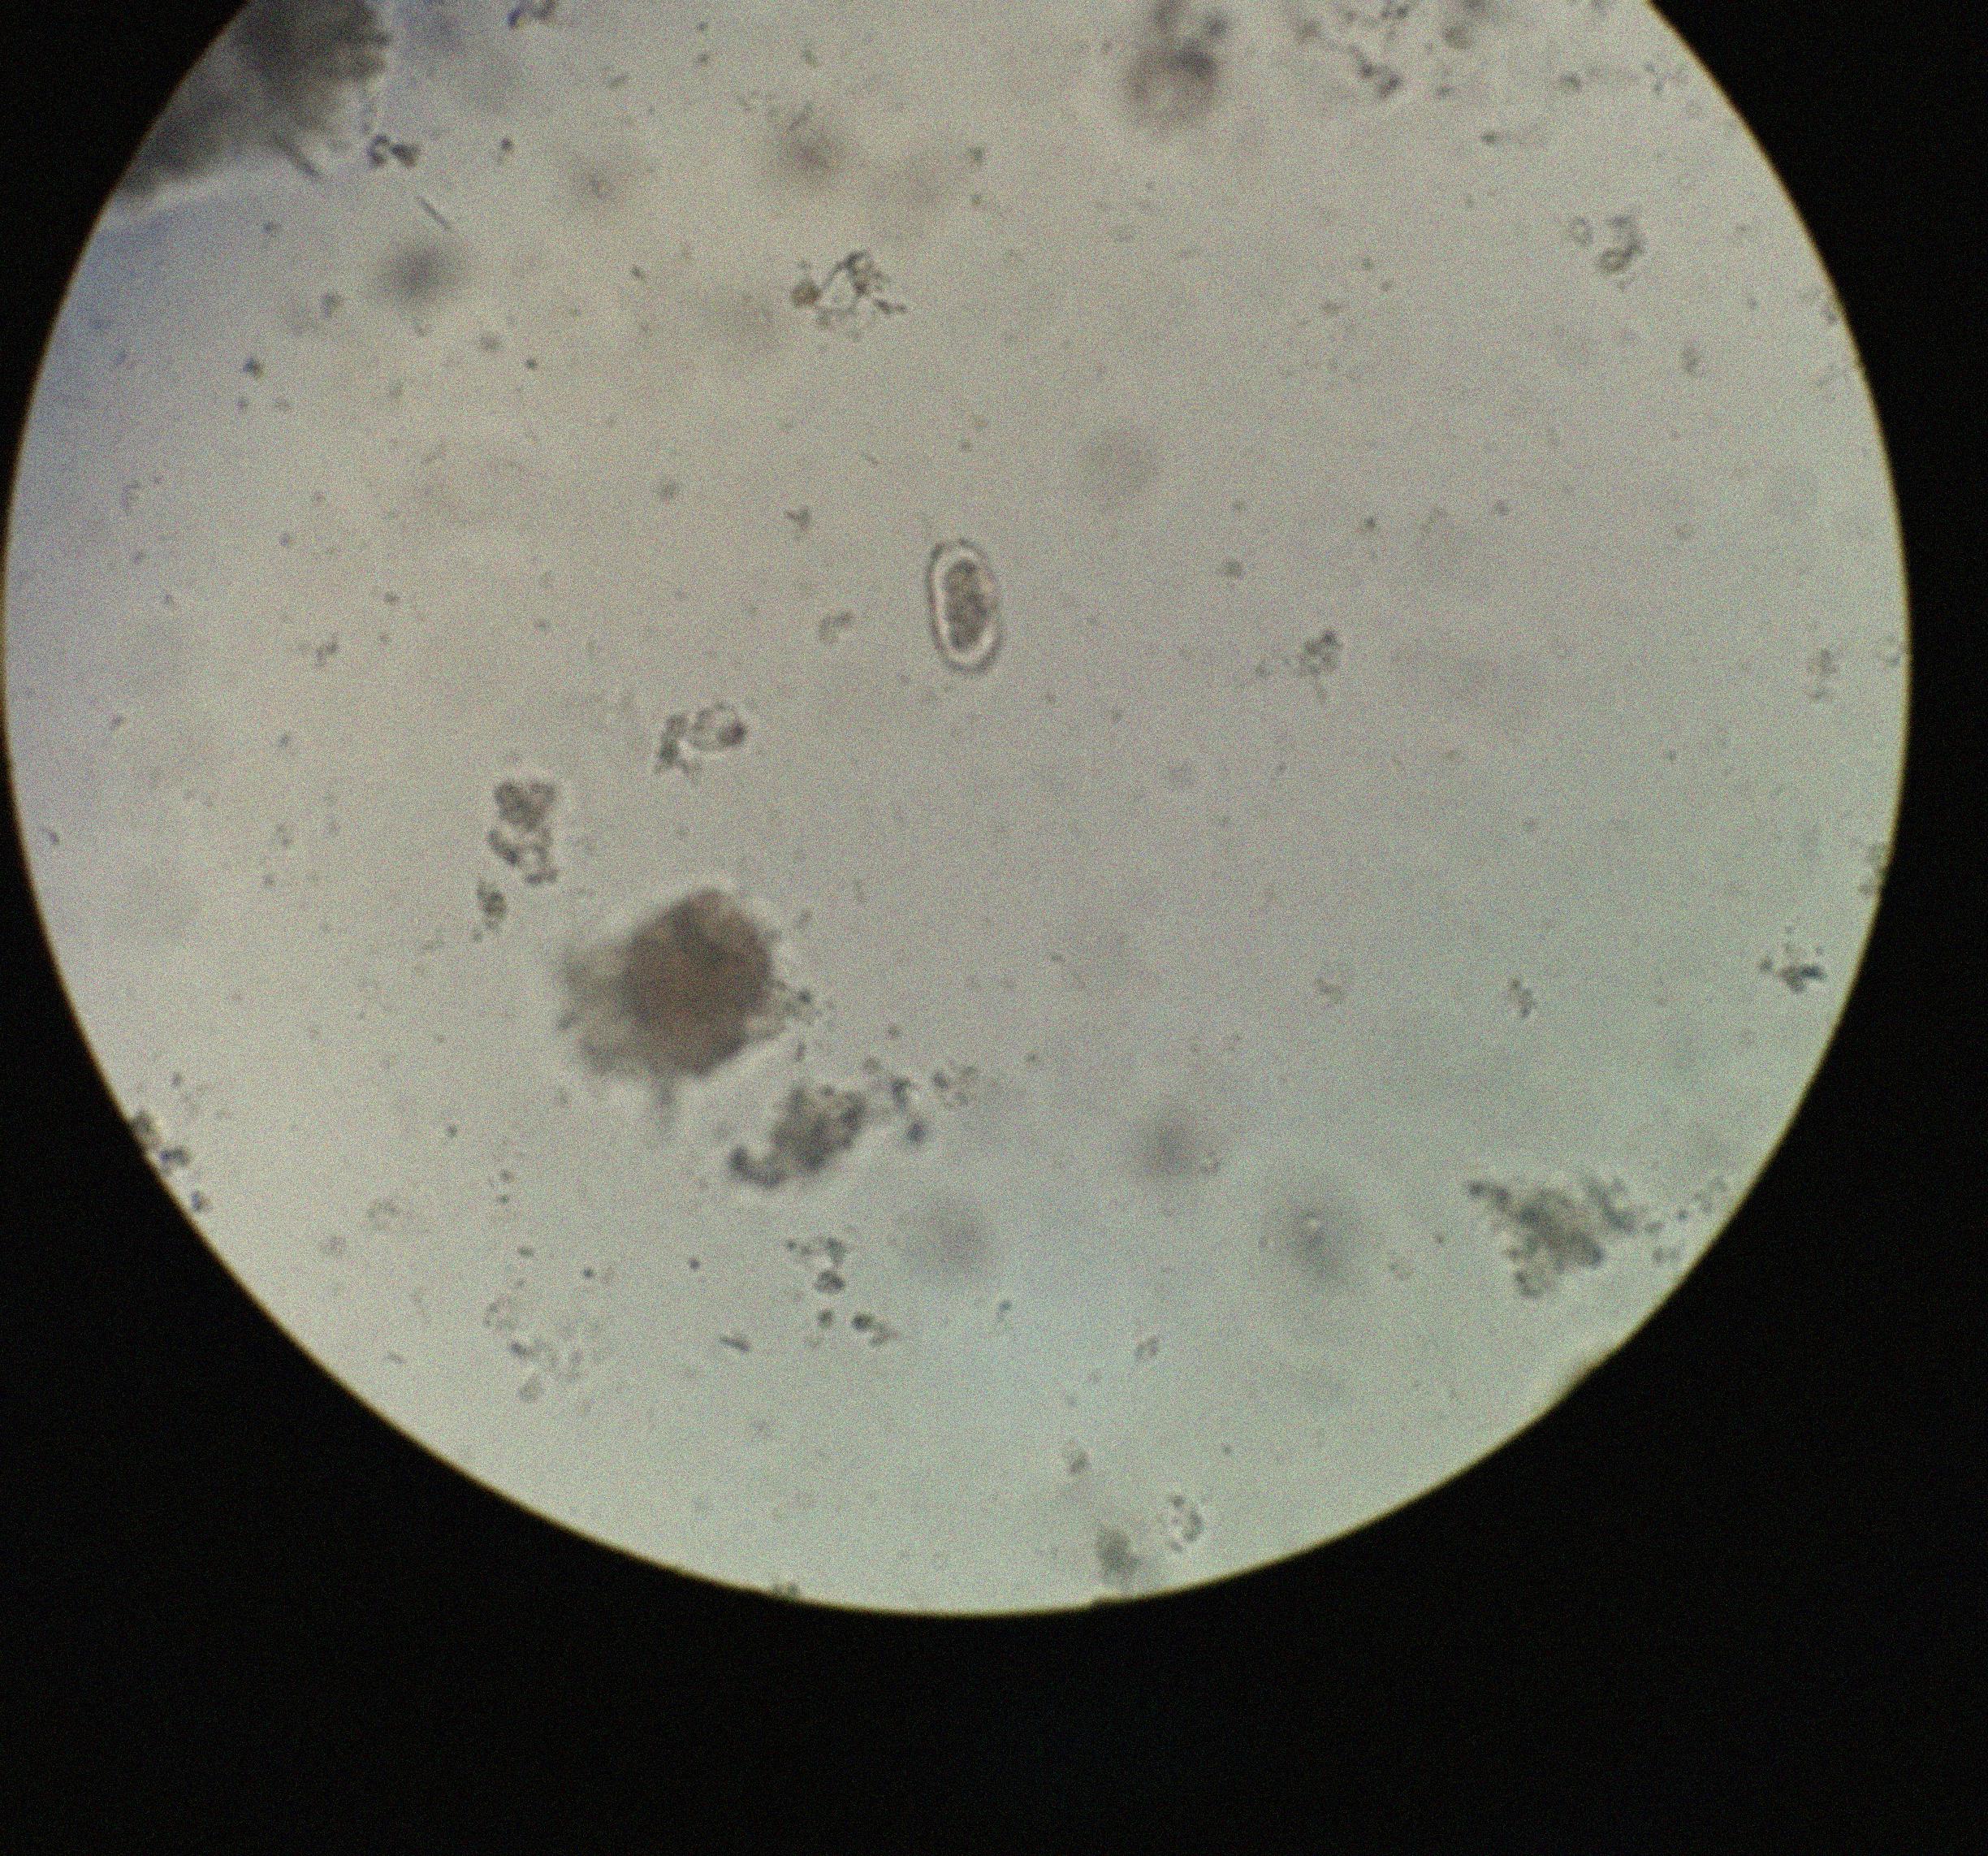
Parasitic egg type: Capillaria philippinensis